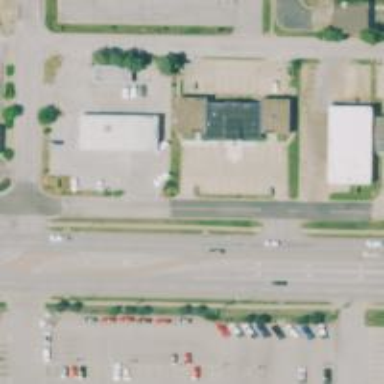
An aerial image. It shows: Car rental facility.